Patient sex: F
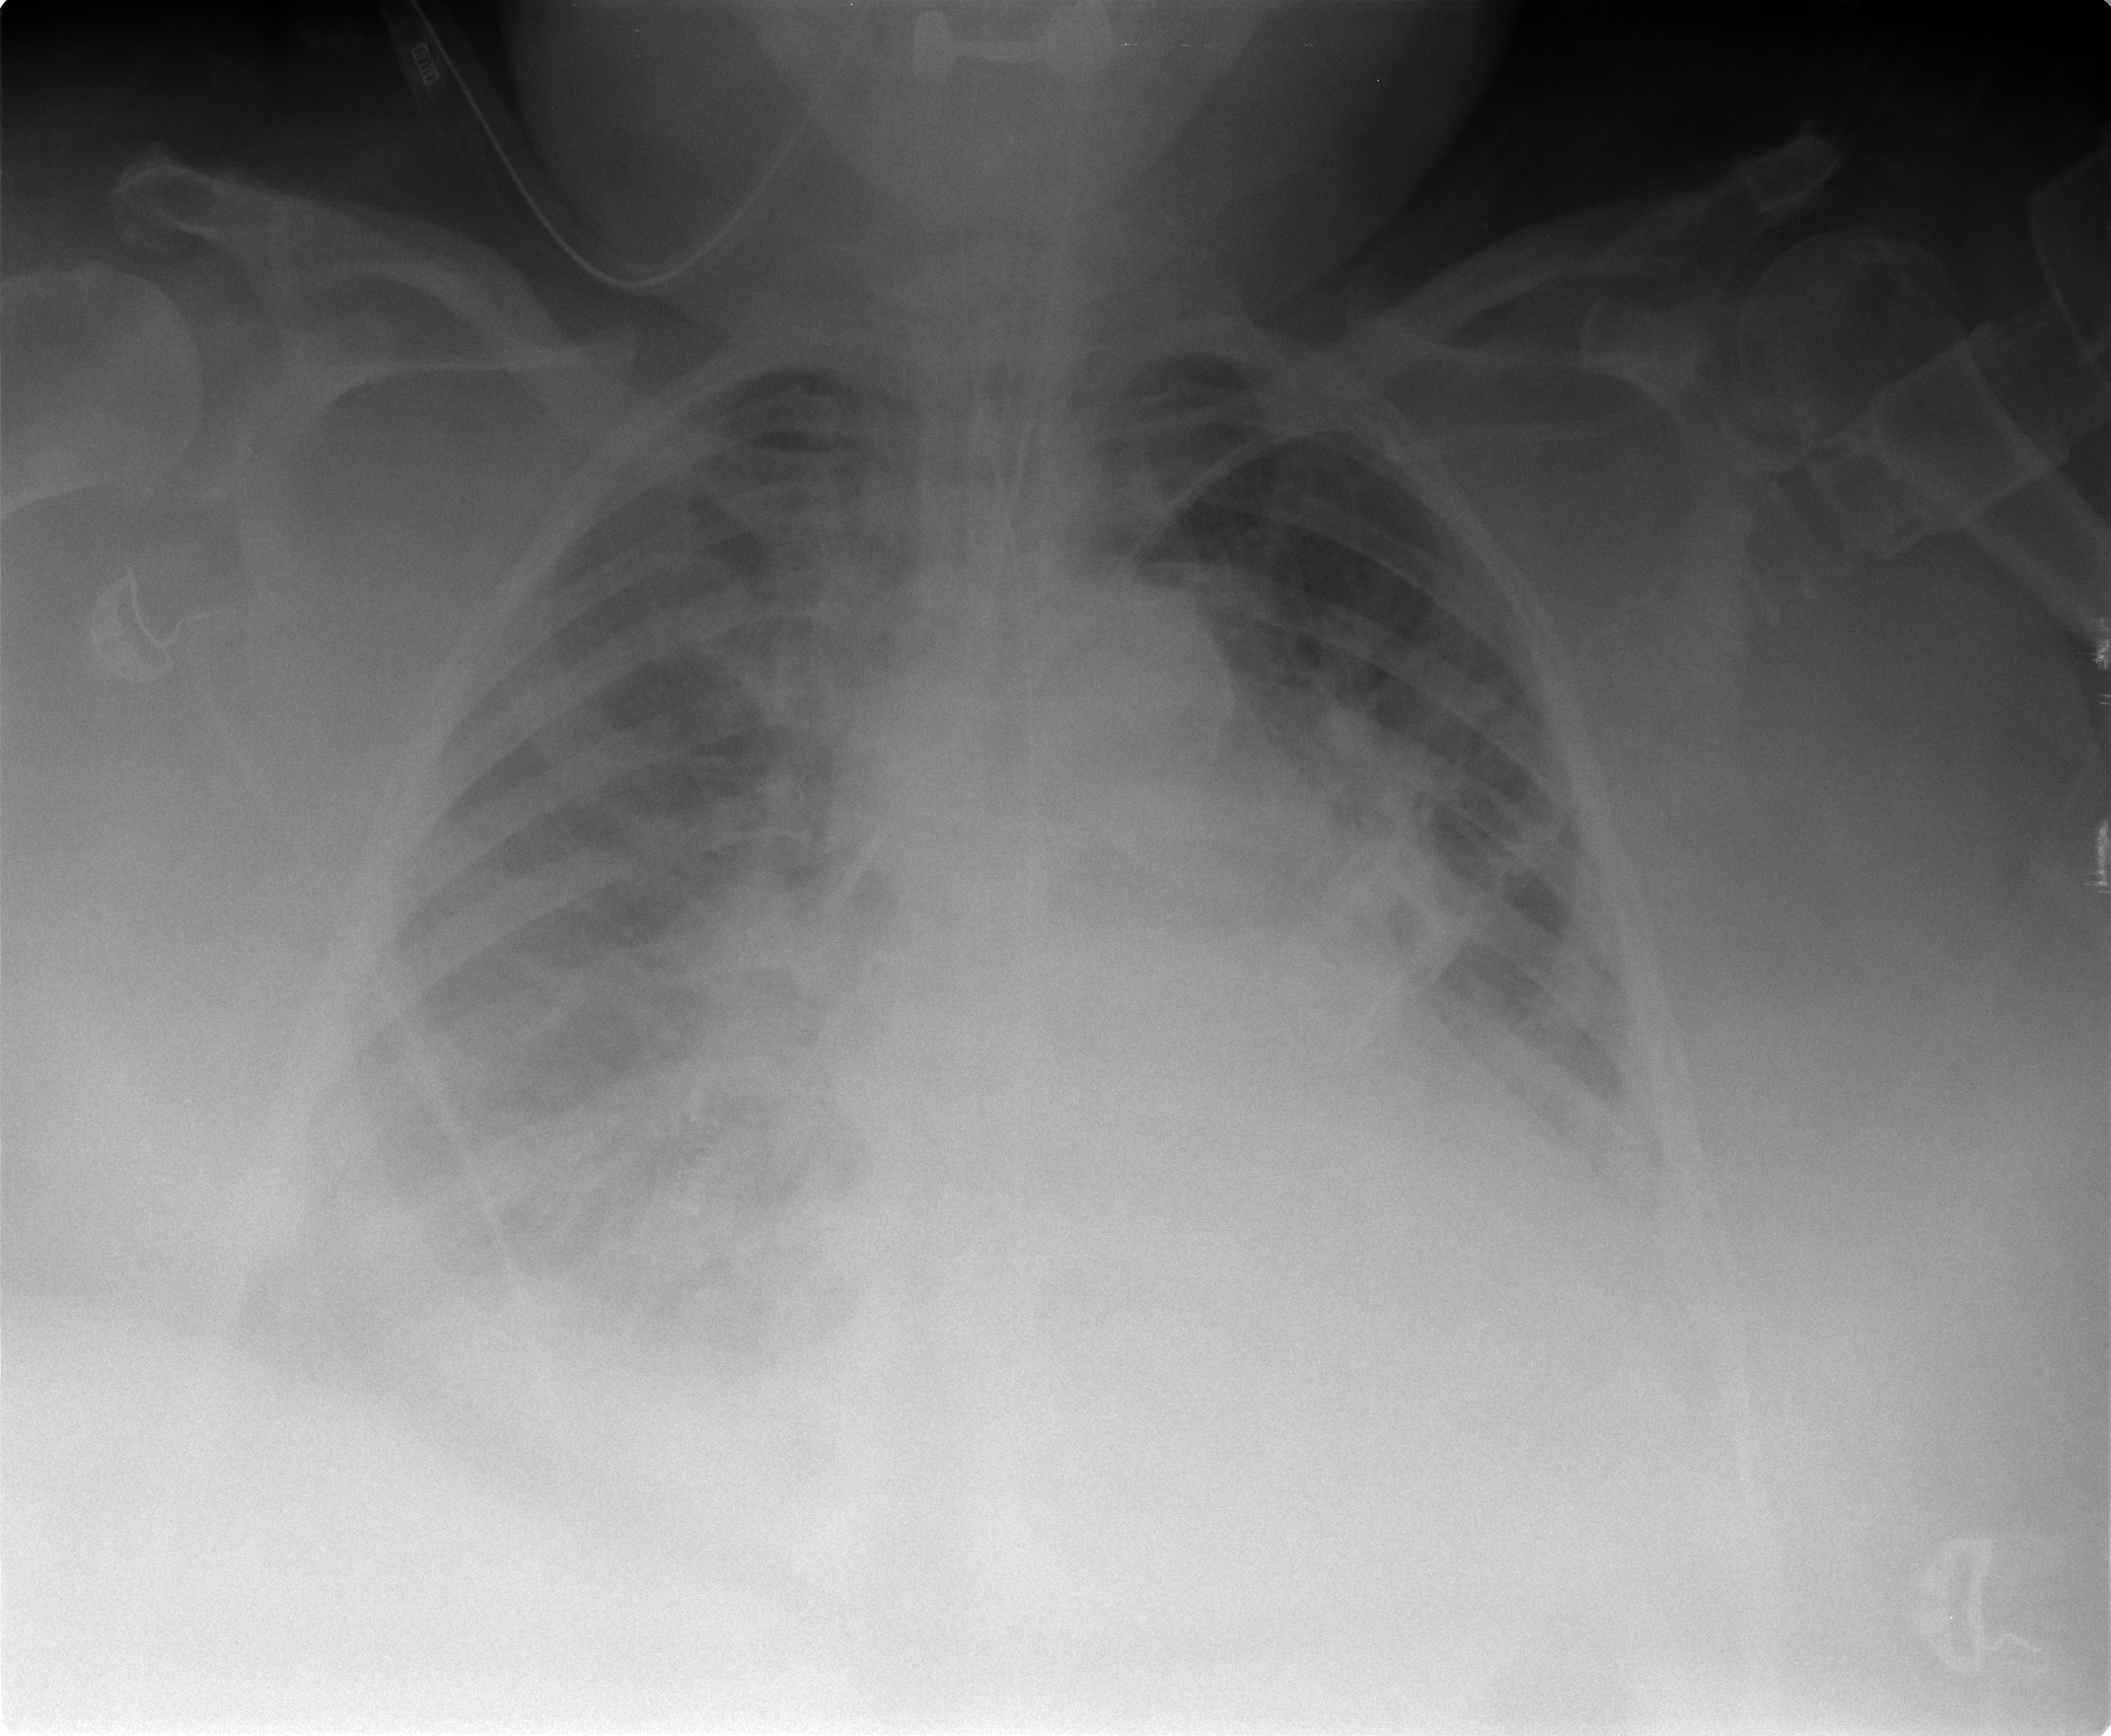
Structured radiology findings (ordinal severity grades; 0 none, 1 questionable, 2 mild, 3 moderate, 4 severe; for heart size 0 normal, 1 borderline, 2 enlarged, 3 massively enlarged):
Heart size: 2
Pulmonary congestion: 3
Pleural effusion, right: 3
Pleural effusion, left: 2
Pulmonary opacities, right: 3
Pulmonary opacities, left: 1
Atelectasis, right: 3
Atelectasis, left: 2